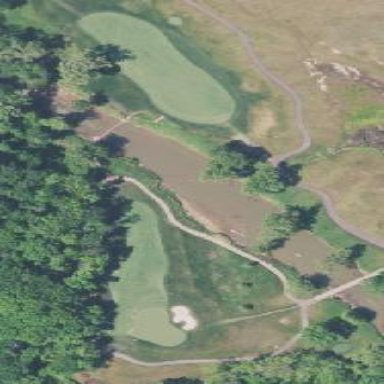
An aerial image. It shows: Rough grassy area used for golf.